Field crop: tomato
Growth stage: 1
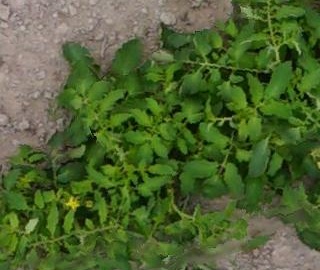
Species: tomato